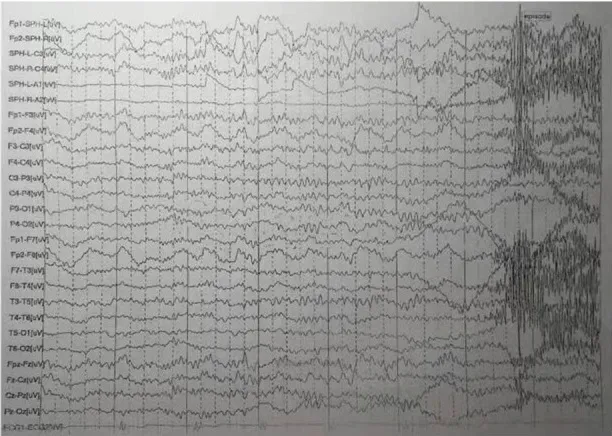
(d) The son: ictal EEG examined at 16-year-old. A short EEG seizure discharge begins at the right frontal region. The right anterior temporal, middle temporal, and right sphenoid spike rhythm lasted about 20 s, and then changed to full lead spike rhythm for about 40 s. Paroxysmal clinical manifestations: Sit up suddenly in sleep, lie down 20 s later, and gaze down with excessive movement of torso and proximal limbs, hands flexion and stiff, head left and right wobble, unconsciousness, last for about 48 s, and several similar episodes at night.
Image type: electrography (eeg)